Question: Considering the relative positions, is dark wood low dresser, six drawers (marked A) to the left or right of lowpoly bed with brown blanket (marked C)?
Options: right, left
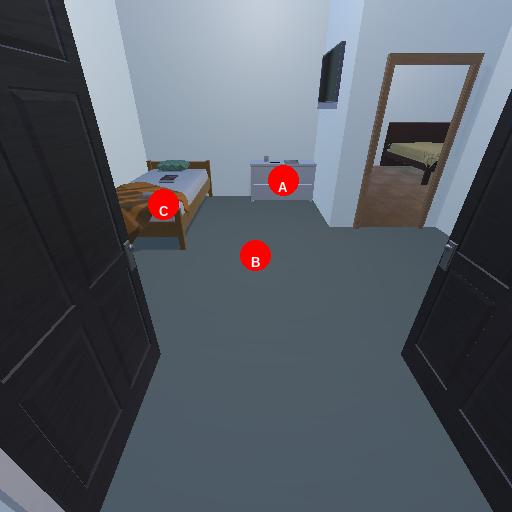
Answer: right